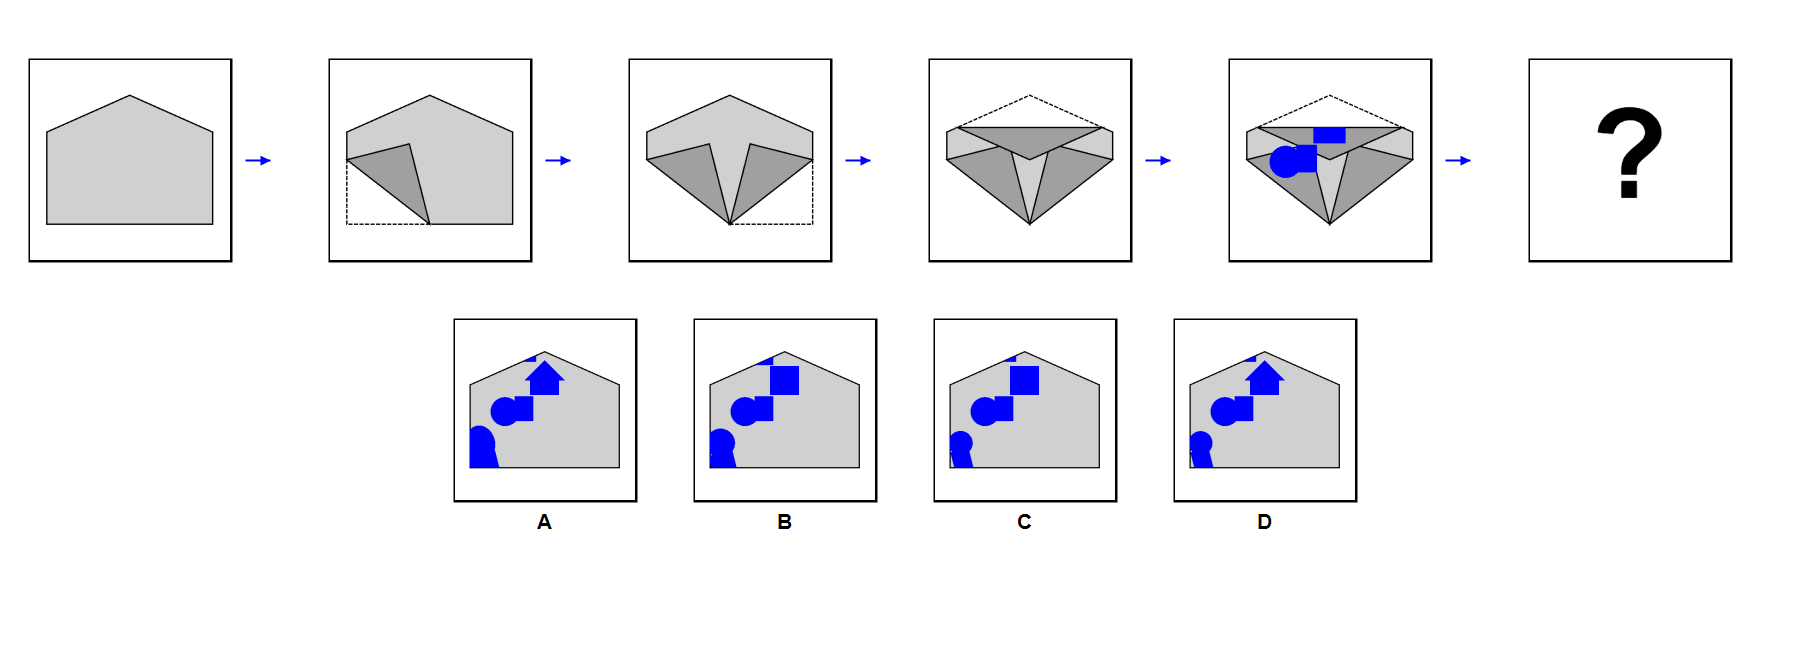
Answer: B